Field crop: maize
Growth stage: 2
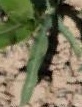
Species: maize